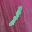
Label: 1